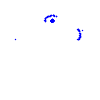
Particle: kaon